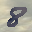
Label: 8